Question: Here is a screenshot showing the problem:

Here is the CSS I am using:
'''
#board table {
background: #eef0ff;
border-spacing: 0px;
border: 1px solid #475476;
}
#board td {
height: 20px;
width: 20px;
border: 1px solid #cfd7ee;
}
'''
How can I makes the cells the same size in diferent browsers? Does anyone know why Opera and Firefox tighten the cells?
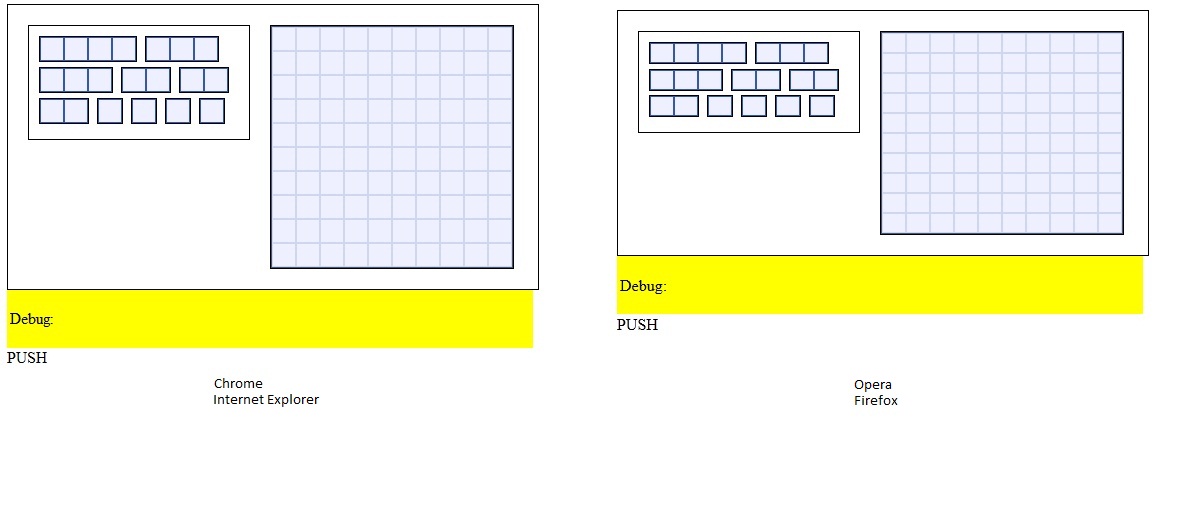
Answer: You will need to use a <URL>, or set some of your own defaults for table margins, padding and other elements in your design.
A CSS reset (either yours or a third party one) will ensure all browsers have a similar starting point, regarding styles, as the different browsers do not have the same style defaults on different elements.
Additionally, as @thirtydot says in <URL>, some browsers will ignore the height of a completely empty table cell, such as '<td></td>'. To ensure it is not ignored, you should add some content to these cells, a good choice being the non break space - '&nbsp;', in this manner: '<td>&nbsp;</td>'.